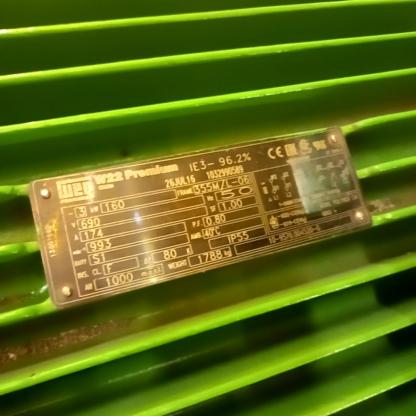
Klasa: tabliczka-znamionowa